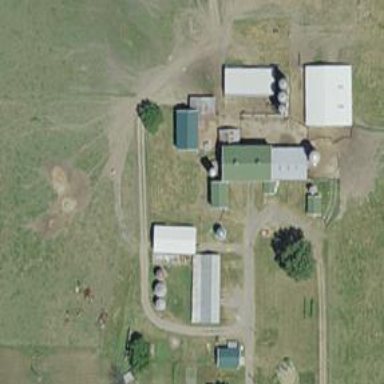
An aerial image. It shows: Silo.